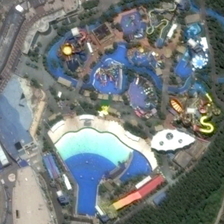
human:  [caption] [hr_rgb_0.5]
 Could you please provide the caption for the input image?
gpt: many green trees and some buildings are in a park .

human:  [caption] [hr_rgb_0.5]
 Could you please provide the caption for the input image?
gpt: many green trees and some buildings are in a park .

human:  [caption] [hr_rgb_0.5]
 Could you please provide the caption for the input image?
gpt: many green trees and some buildings are in a park .

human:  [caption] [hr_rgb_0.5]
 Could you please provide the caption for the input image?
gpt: many green trees and some buildings are in a park .

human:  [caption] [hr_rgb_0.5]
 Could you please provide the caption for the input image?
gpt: many green trees and some buildings are in a park .